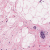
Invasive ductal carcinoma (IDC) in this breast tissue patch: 0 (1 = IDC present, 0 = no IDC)